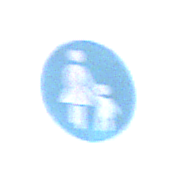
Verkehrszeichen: Gehweg
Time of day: Midday
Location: Outdoor (Nature)
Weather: PartlyCloudy
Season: NotSpecified
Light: Natural